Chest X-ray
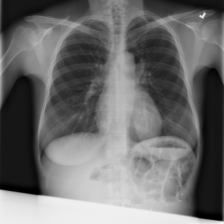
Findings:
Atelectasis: negative
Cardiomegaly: negative
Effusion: negative
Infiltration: positive
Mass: negative
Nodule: negative
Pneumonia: negative
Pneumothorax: negative
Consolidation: negative
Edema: negative
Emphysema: negative
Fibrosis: negative
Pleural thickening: negative
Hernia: negative